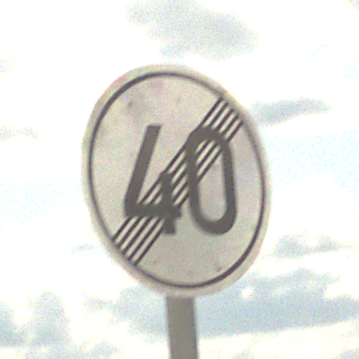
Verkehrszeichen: EndeGeschwindigkeit40
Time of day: Midday
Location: Outdoor (Beach)
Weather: PartlyCloudy
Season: NotSpecified
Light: Natural